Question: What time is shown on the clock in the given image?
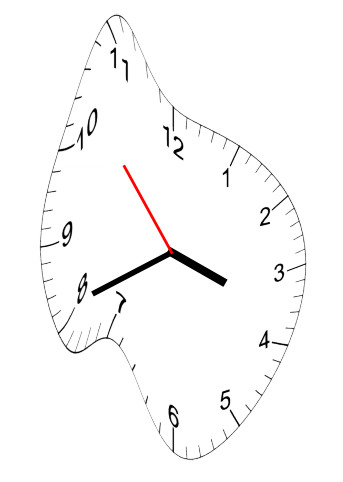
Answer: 03:40:53